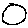
Label: circle